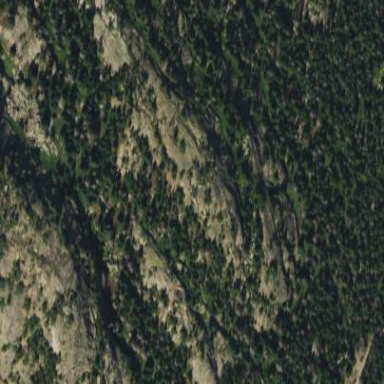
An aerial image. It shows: Landscape of bare rock.